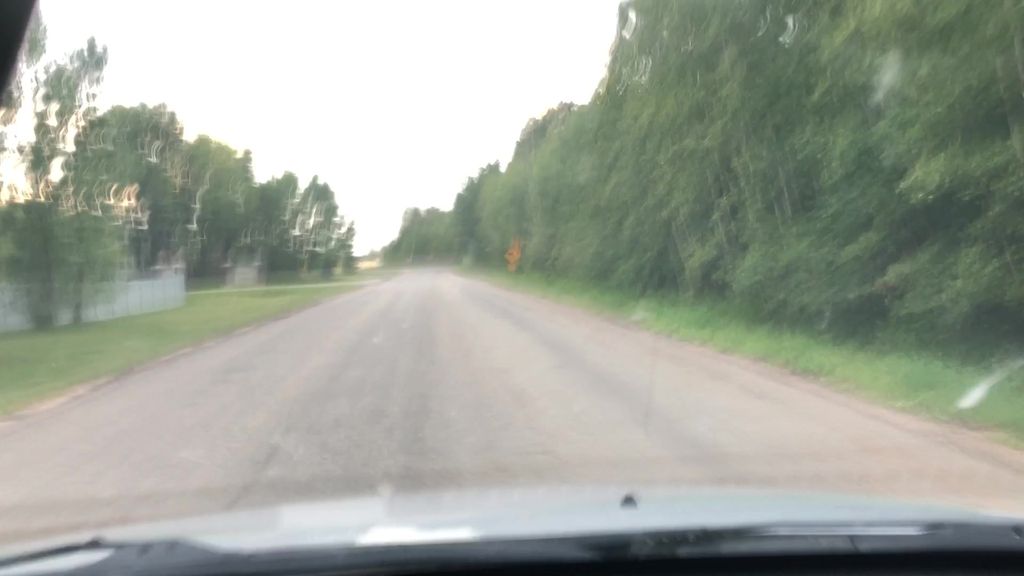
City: edmonton